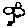
Label: bird